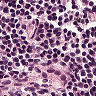
Metastatic tissue present: no